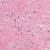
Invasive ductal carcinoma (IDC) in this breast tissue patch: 0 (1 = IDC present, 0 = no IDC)